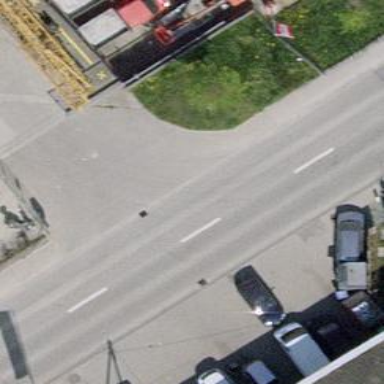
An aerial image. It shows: Secondary road with asphalt surface.